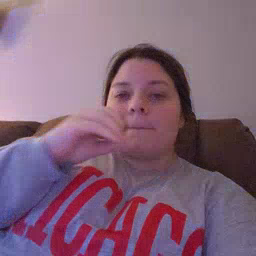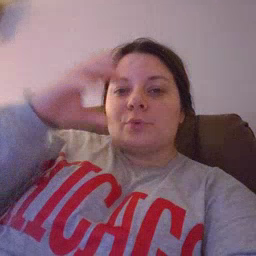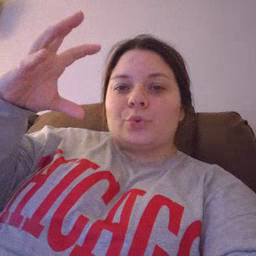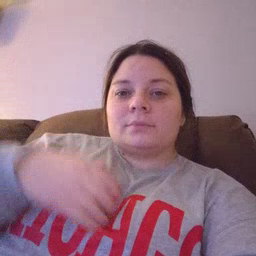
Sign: balloon